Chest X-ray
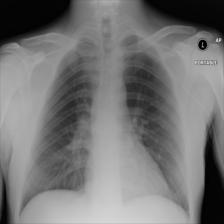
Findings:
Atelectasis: negative
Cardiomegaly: negative
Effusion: negative
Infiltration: negative
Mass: negative
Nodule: negative
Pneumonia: negative
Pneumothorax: negative
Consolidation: negative
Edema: negative
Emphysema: negative
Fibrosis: negative
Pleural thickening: negative
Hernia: negative